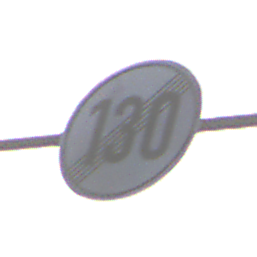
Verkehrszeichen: EndeGeschwindigkeit130
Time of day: MorningAfternoon
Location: Outdoor (Urban)
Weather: PartlyCloudy
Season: NotSpecified
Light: Natural